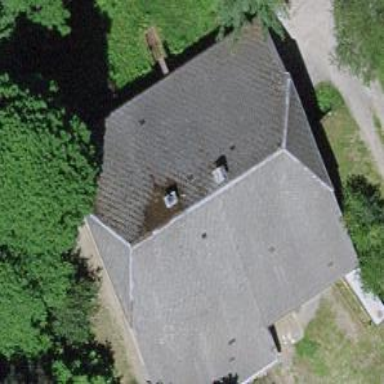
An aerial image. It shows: Farm building.